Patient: sex F, age 46
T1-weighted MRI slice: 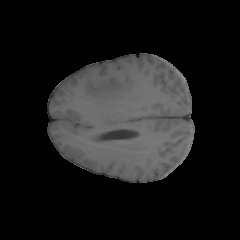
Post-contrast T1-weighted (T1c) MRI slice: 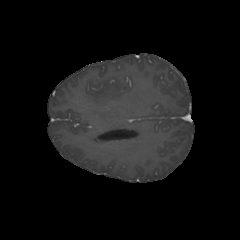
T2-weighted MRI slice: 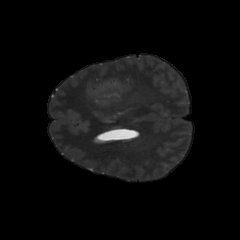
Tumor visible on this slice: yes
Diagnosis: Glioblastoma, IDH-wildtype
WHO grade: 4